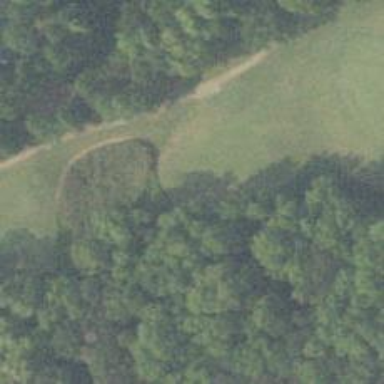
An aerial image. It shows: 18-hole golf course situated within leisure land.